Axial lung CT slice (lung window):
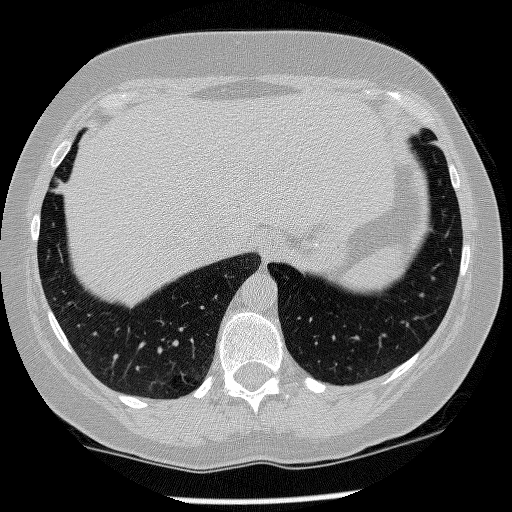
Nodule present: no